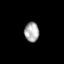
Tissue: skin
Cell type: T cells
Senescence score: 0.8405
Nuclear area (px): 282
Mean DAPI intensity: 169.496